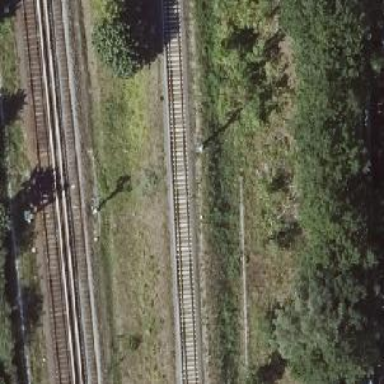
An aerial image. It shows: Railway signal.